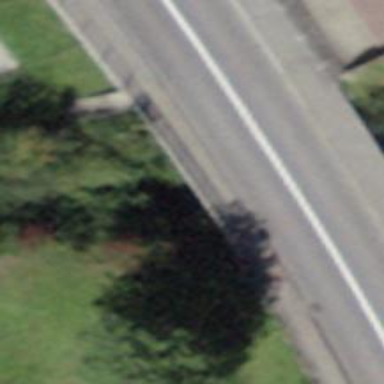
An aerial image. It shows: Sidewalk on asphalt footway bridge.